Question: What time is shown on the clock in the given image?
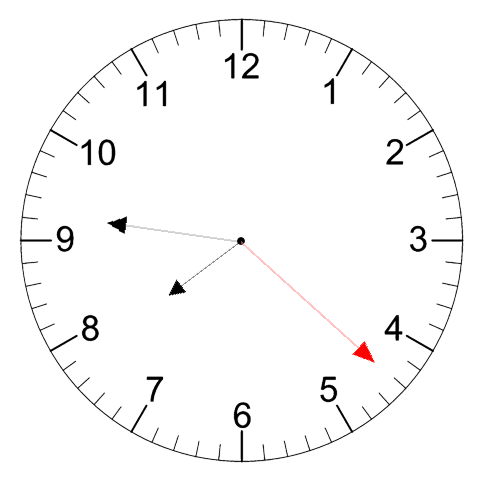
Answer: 07:46:22